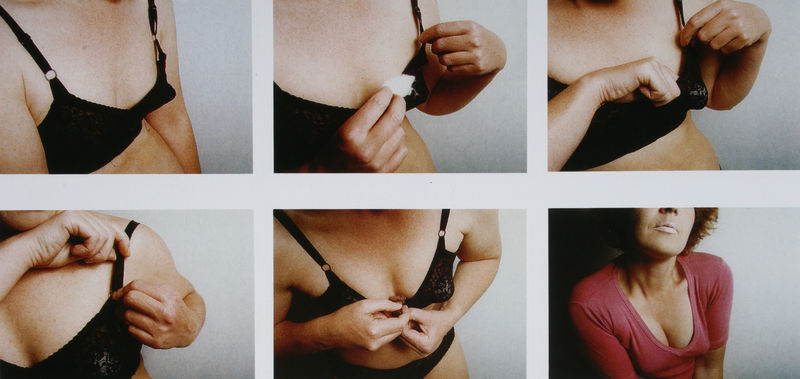
Titel: Die Konstruktion der Heterosexualität - Teil 4: Ein Akt der Duplizität, Ausschnitt aus: Das Minenfeld der Erinnerung: Ein Tag im Leben eines Schulmädchens, um 1962
Künstler: Rosy Martin
Schlagwörter: akt, brust, busen, frau, schwarz, rot, brüste, fotos, oberkörper, lippenstift, foto, serie, dekolltee, sechs, photos, watte, phasen, büstenhalter, fotoserie, brustkrebs, busenhalter, push up